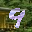
Label: 9